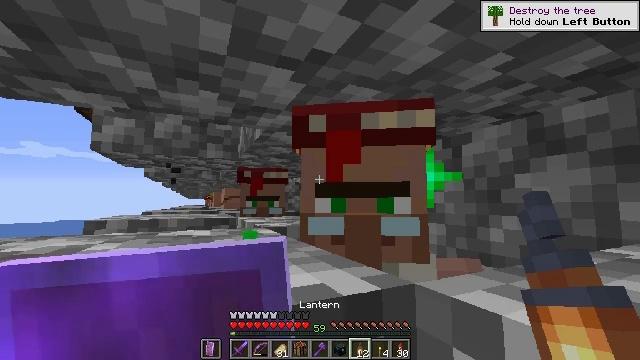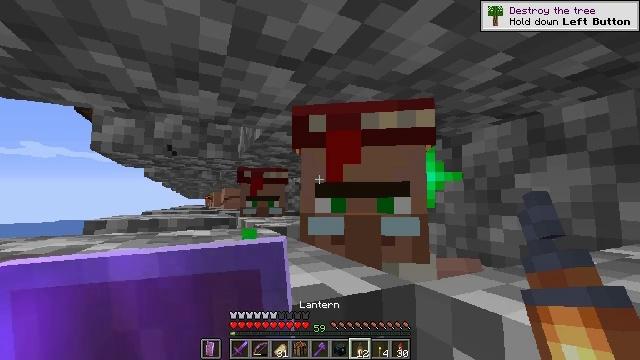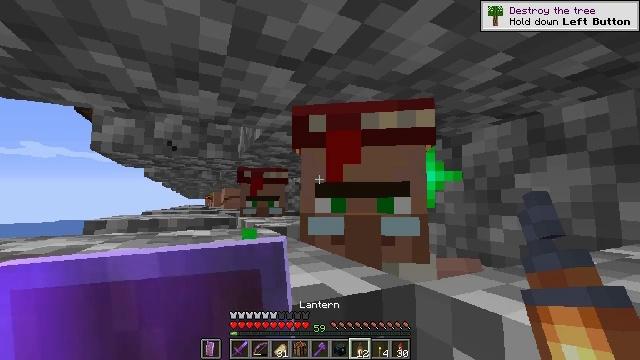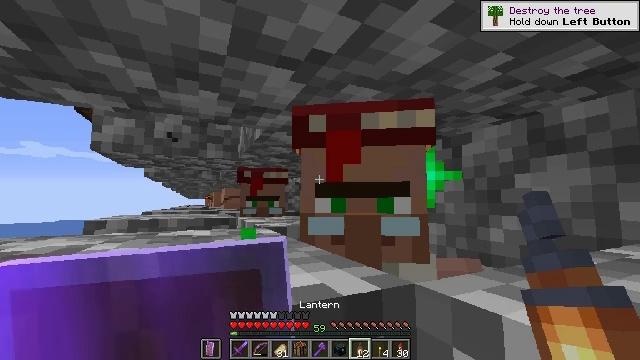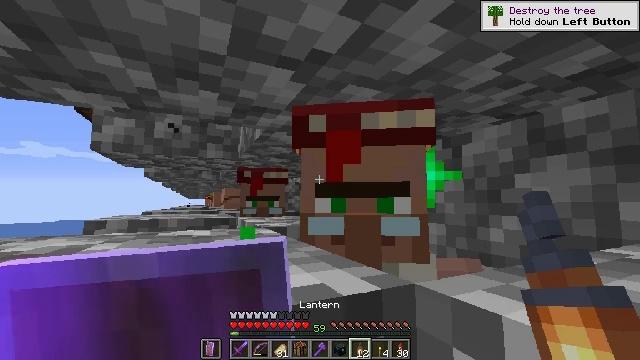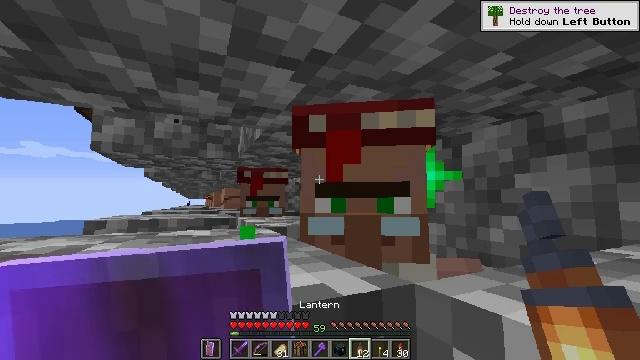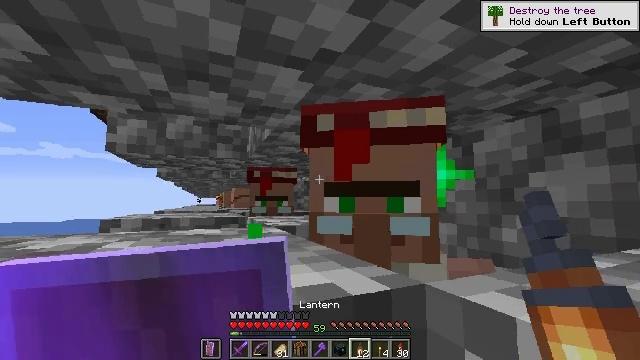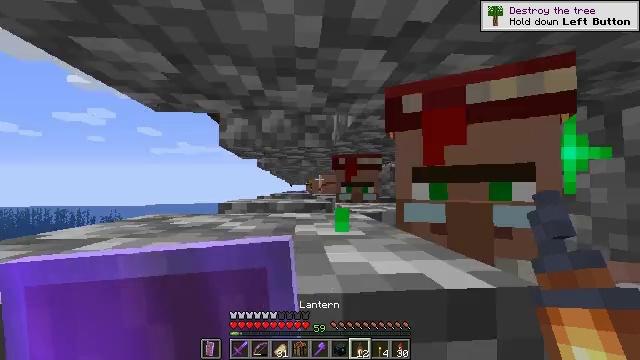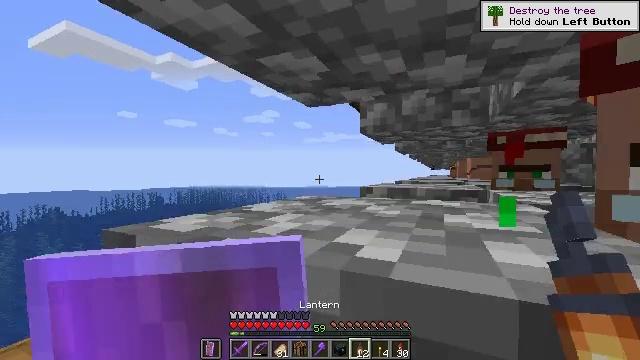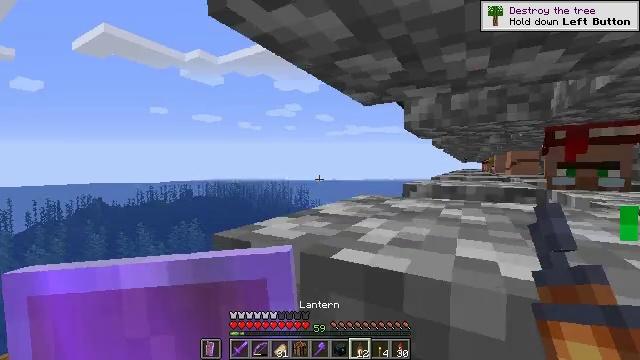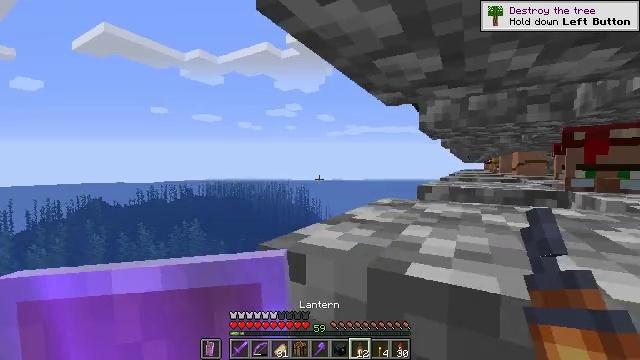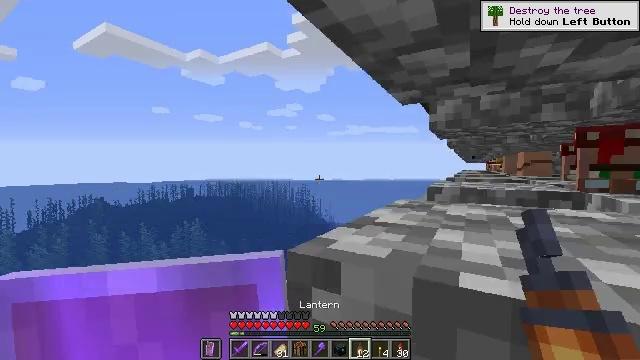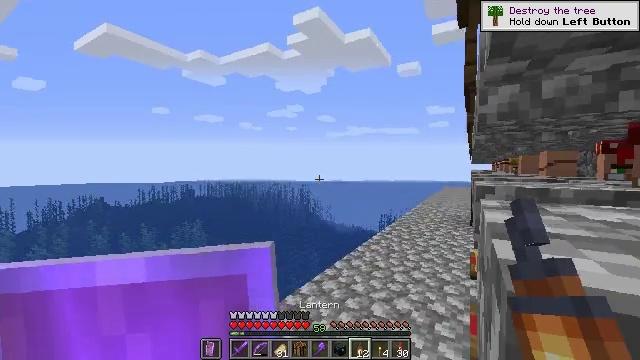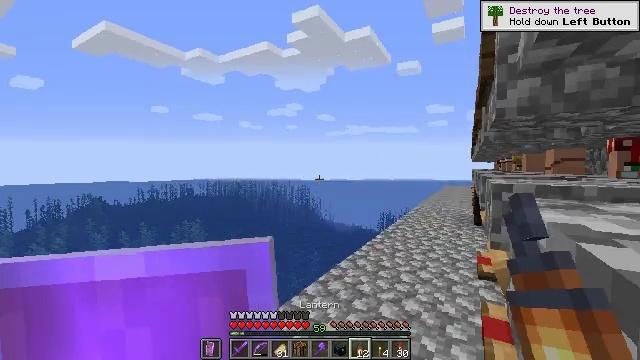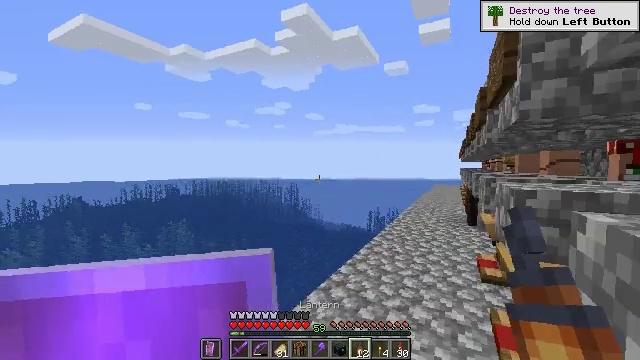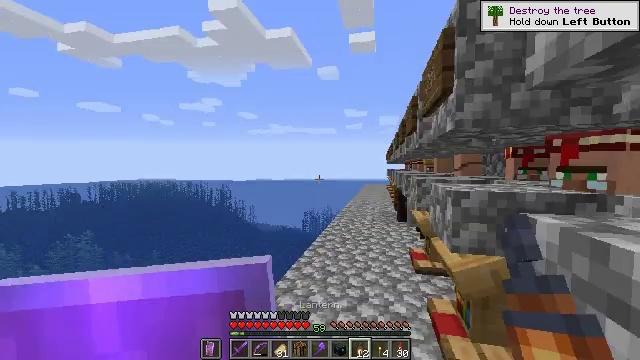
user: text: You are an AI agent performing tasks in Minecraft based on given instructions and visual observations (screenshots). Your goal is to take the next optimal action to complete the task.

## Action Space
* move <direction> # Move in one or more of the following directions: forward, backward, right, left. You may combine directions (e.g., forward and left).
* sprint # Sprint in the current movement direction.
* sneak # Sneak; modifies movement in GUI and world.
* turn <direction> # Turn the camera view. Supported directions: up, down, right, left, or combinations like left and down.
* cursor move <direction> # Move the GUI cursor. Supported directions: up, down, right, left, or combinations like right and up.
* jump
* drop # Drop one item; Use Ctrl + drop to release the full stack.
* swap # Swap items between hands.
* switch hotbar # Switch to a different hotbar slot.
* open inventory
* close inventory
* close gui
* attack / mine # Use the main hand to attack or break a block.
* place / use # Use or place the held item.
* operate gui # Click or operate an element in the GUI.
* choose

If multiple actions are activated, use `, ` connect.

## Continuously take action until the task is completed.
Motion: motion action
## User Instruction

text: Use a crafting table to make a lantern with a torch and iron nuggets.
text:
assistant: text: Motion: no_op
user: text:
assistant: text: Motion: no_op
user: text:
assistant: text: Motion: no_op
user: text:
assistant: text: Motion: no_op
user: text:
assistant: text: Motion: no_op
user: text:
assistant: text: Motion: turn left
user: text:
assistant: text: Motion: turn left and down
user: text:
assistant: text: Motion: move left, turn left and down
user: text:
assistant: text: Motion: move left, turn left and down
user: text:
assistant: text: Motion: move forward and move left
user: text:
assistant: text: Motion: move forward and move left
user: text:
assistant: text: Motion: move forward and move left
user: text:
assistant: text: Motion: move forward and move left
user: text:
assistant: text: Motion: move forward and move left, turn right
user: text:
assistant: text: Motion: move forward and move left, turn right
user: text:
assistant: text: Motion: move forward, turn right
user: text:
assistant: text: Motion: move forward, turn right
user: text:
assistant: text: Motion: move forward, turn right
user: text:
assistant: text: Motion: move forward, turn right
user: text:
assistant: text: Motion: move forward, turn right
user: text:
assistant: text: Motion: move forward, turn right
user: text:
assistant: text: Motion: move forward
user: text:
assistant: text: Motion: move forward
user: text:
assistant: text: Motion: move forward
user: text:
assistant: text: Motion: move forward, turn right
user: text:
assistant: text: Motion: move forward, turn right and down
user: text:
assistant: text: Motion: move forward and move right, turn right and down
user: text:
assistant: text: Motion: move right
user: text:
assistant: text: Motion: move forward and move right, turn left
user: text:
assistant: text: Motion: move forward and move right, turn left and down